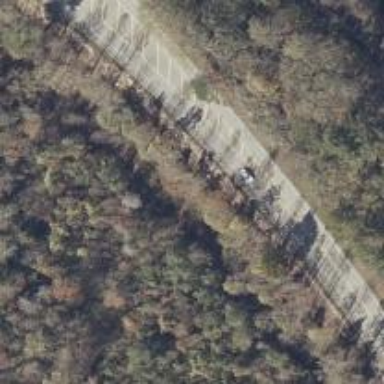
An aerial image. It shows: Asphalt road designated as trunk highway.